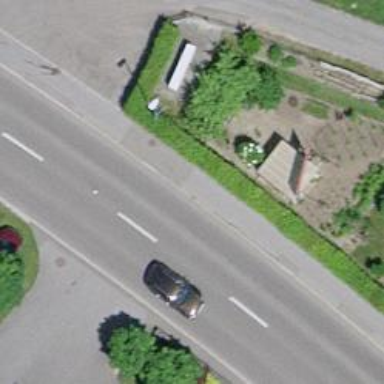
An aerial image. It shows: Hedge barrier.